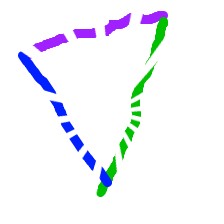
Shape: triangle